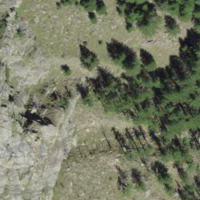
EUNIS habitat code: 31
Species observed at this site:
Cirsium heterophyllum